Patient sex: F
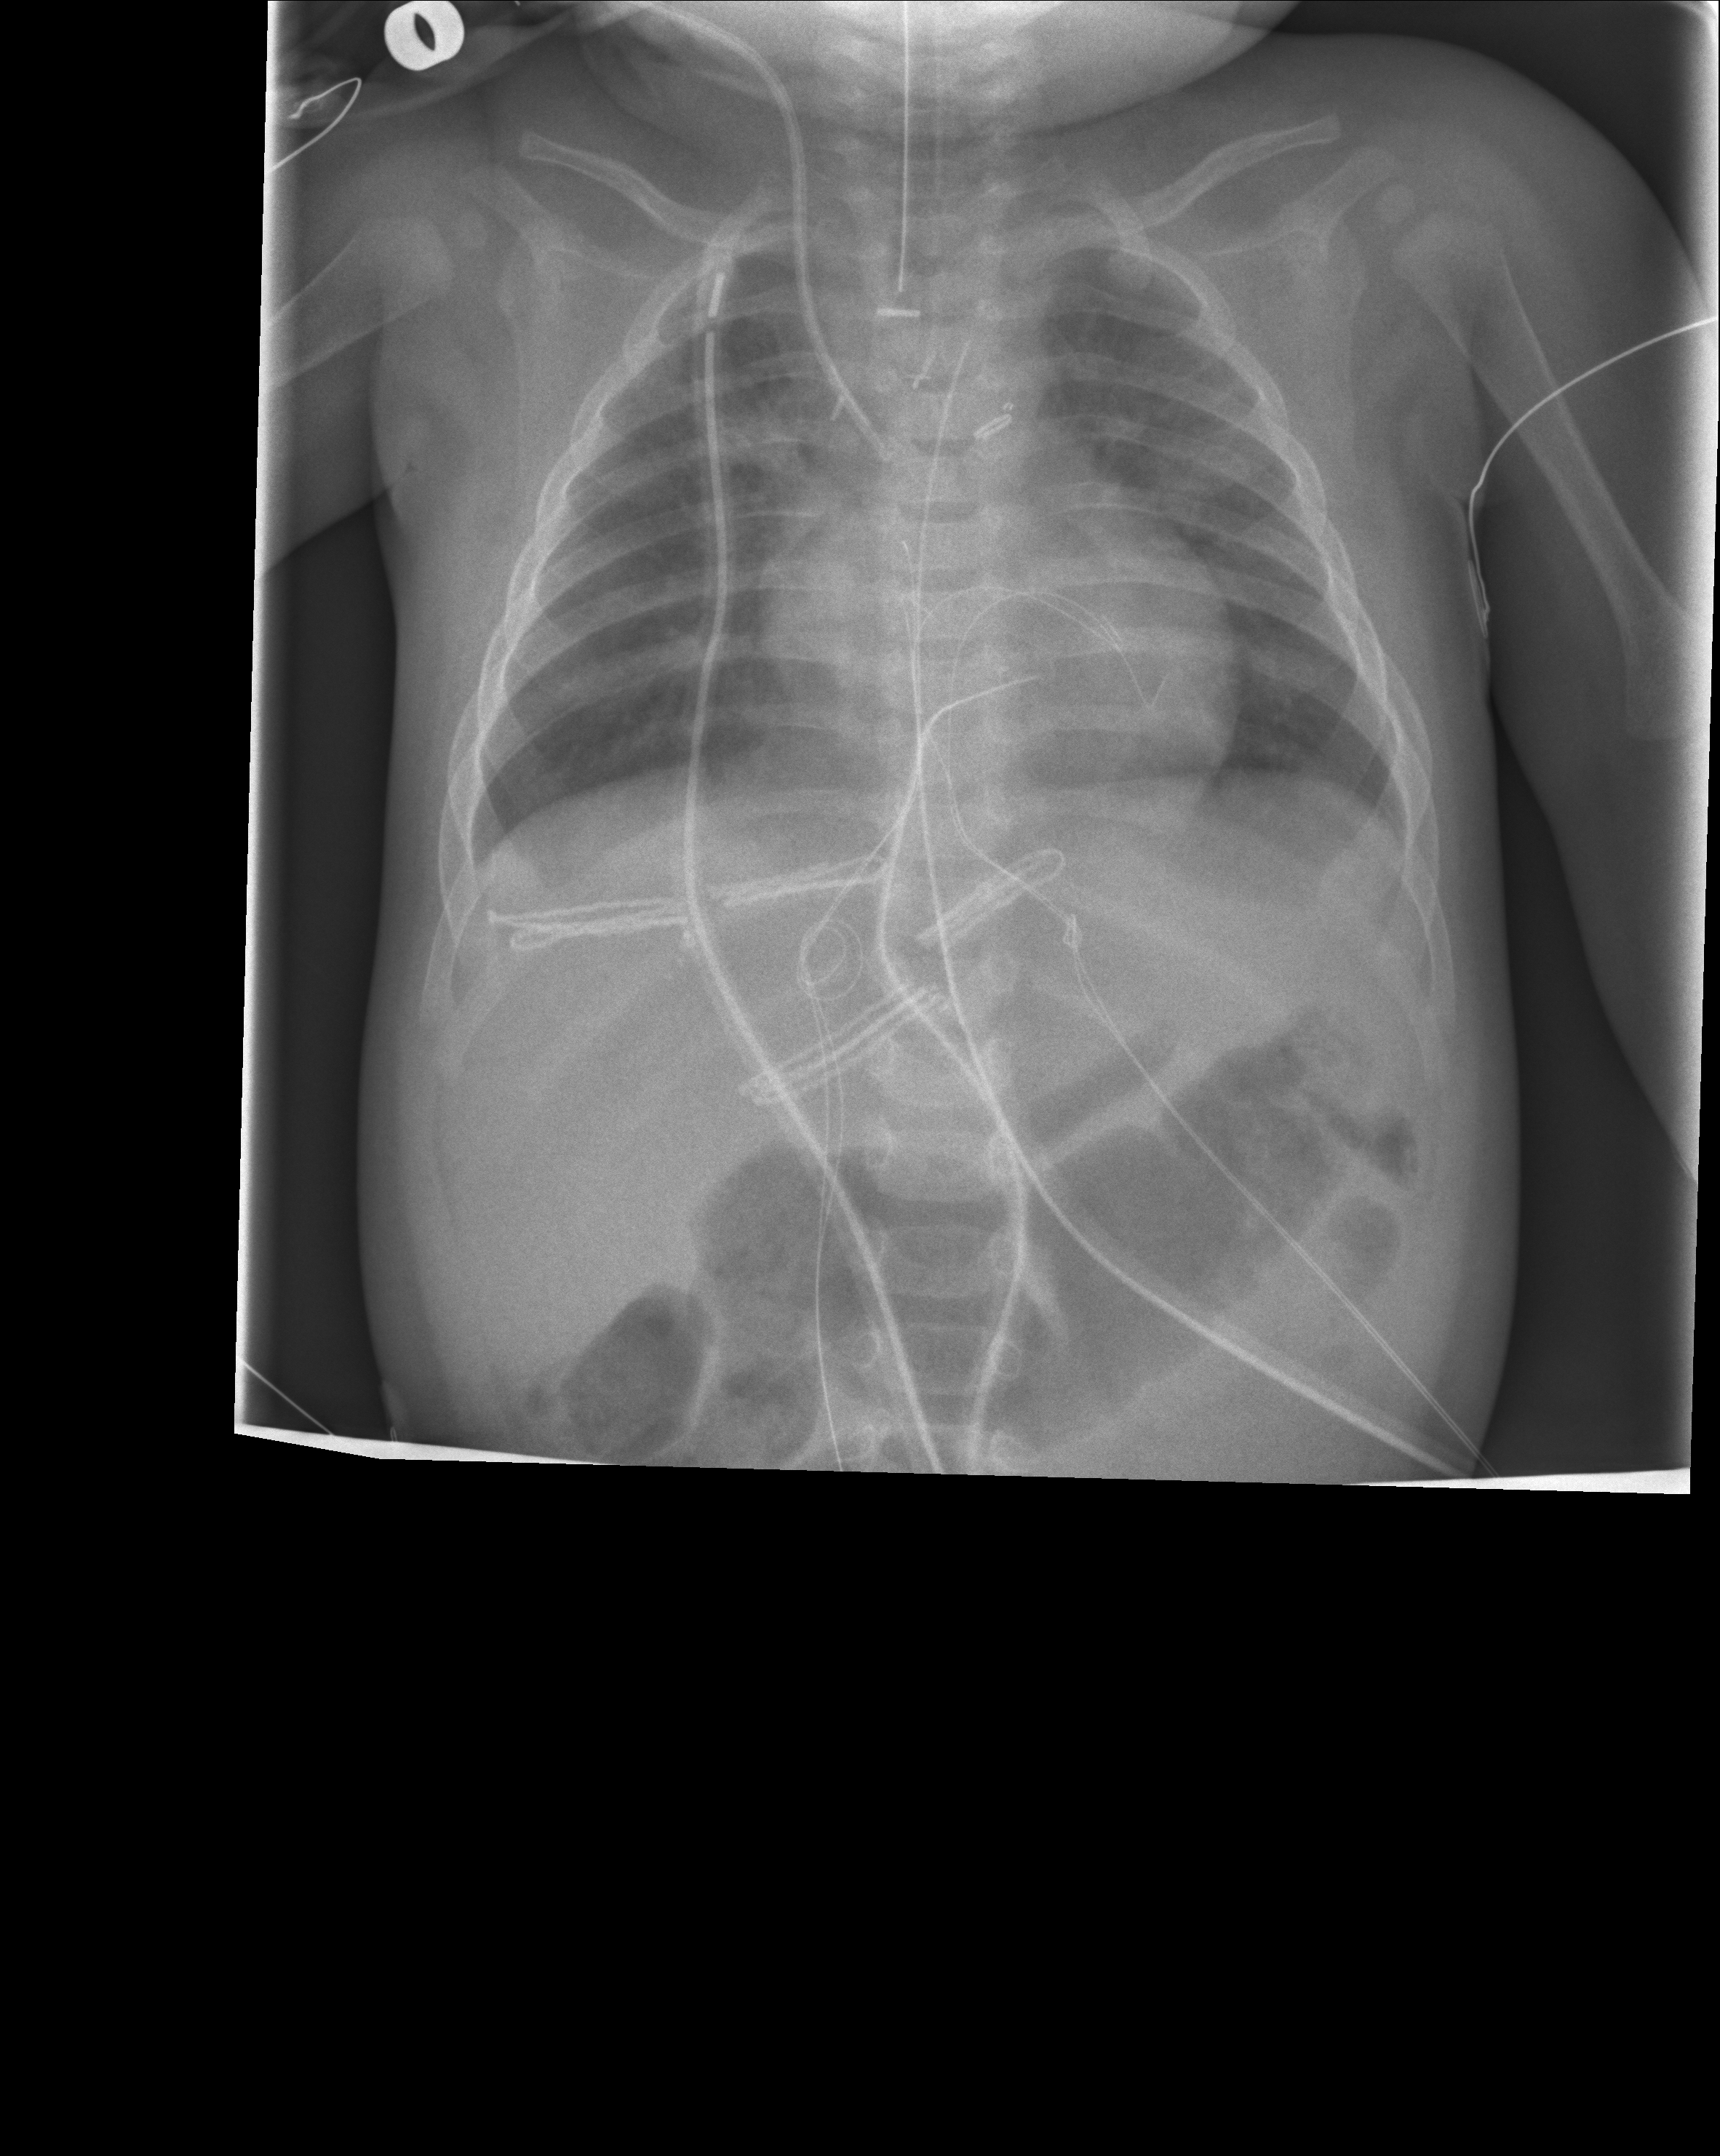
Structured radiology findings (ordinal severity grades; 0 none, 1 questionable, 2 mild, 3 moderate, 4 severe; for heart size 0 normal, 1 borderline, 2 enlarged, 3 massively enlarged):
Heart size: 1
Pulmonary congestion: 2
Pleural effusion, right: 0
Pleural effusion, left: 0
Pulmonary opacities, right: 1
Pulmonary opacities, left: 0
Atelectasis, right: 0
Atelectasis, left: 0